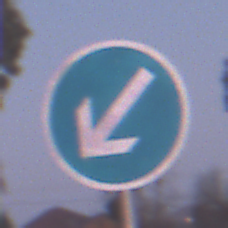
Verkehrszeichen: VorgeschriebeneVorbeifahrtLinks
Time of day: SunriseSunset
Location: Outdoor (Nature)
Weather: Clear
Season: NotSpecified
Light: Natural